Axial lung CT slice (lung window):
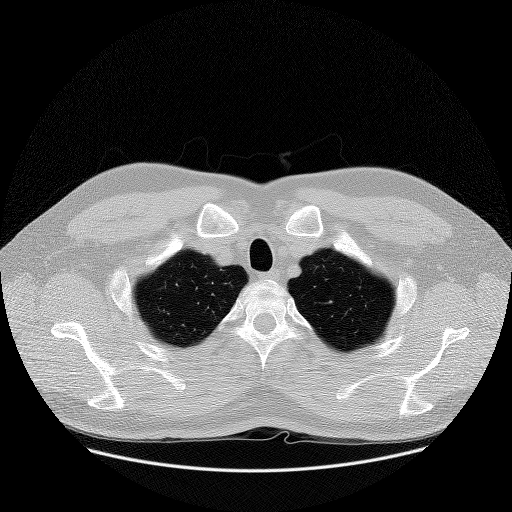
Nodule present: no